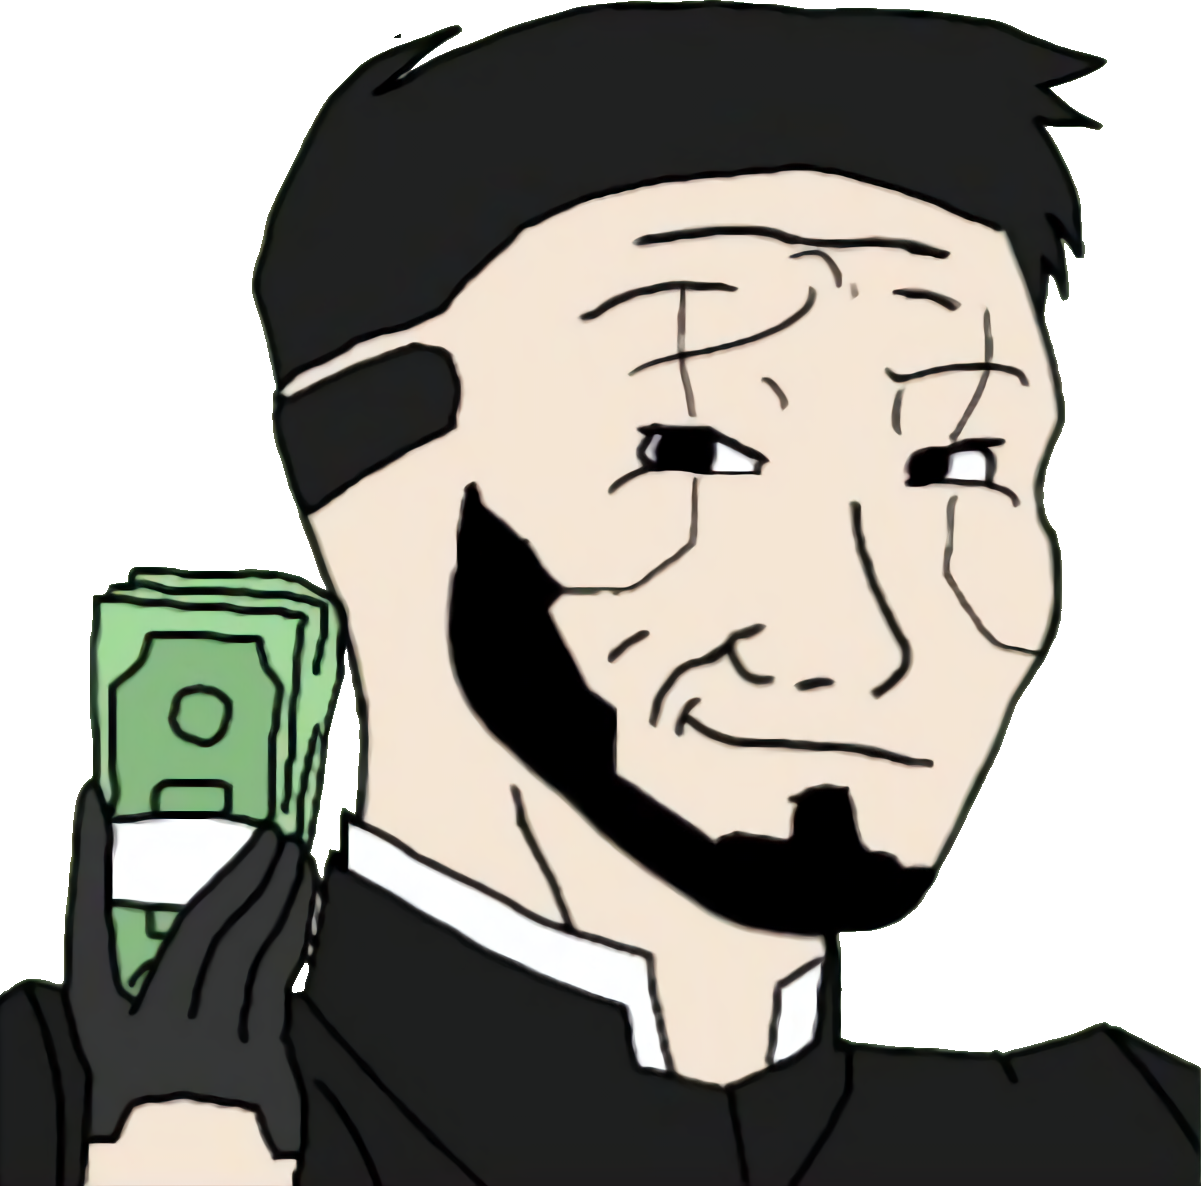
Label: 5_Smugjak